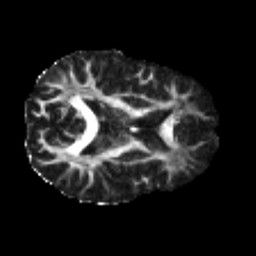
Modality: FA
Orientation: axial
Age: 36
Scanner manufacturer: philips
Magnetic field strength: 3 T
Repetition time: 8.438 s
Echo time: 0.1273 s